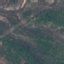
Land use / land cover: HerbaceousVegetation